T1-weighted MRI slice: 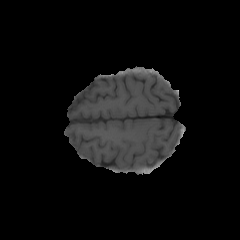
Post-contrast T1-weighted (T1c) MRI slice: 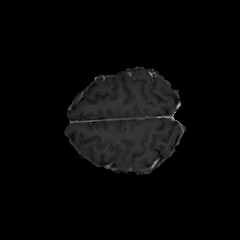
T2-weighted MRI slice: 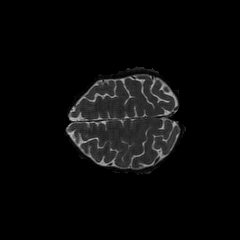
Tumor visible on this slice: no